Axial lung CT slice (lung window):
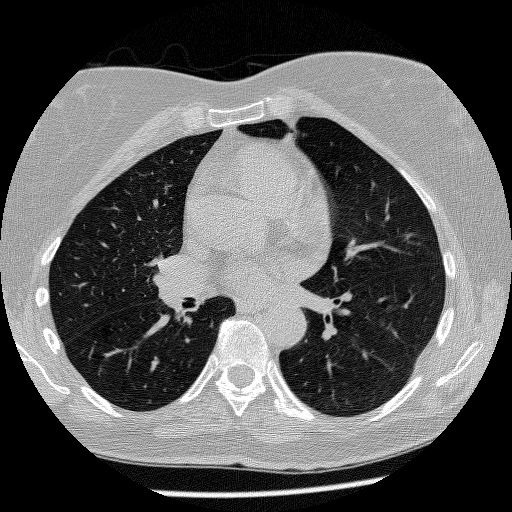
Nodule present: no